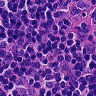
Metastatic tissue present: no